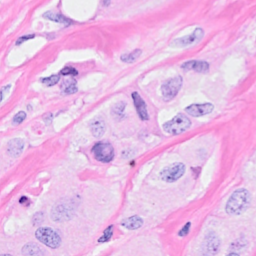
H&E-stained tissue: Breast